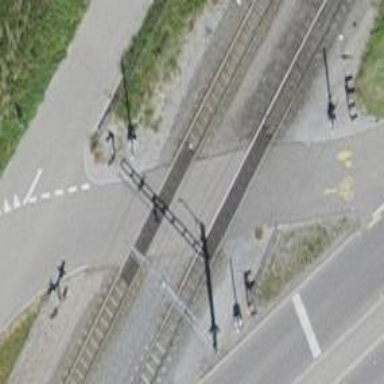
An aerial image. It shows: Railway crossing with full barriers.